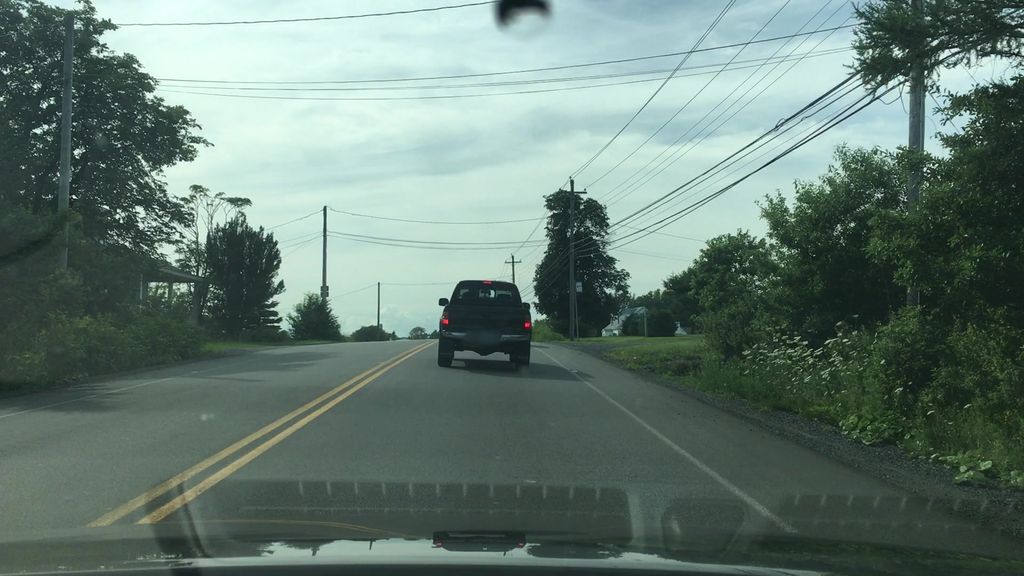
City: halifax